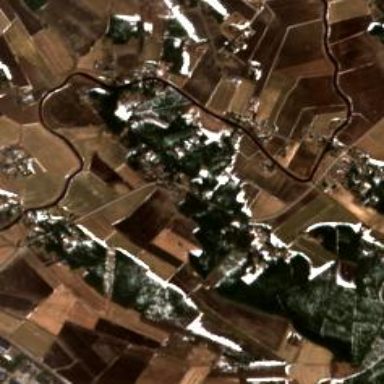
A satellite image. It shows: Picturesque farmland scene.